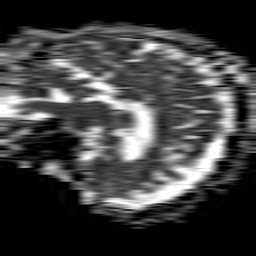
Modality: ADC
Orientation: sagittal
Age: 82
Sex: female
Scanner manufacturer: philips
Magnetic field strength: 1.5 T
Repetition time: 4.6 s
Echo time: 0.08631 s